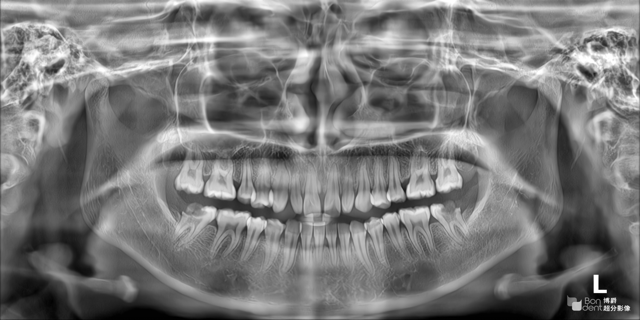
adult